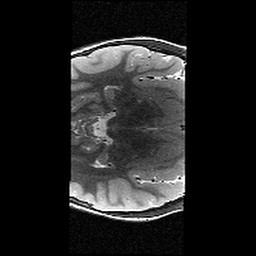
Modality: T2w
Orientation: axial
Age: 10
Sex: female
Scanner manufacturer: siemens
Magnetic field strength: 3 T
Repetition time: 9.23 s
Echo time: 0.067 s